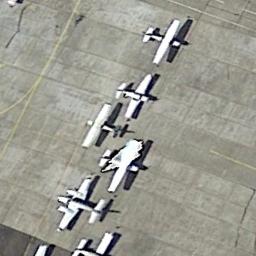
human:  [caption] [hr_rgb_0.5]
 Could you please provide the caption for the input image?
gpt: Five airplanes are parked on the runway .

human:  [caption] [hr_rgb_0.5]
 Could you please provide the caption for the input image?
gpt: There are many planes of different sizes in a clearing .

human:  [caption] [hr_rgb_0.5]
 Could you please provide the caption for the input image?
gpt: Six white planes parked in the open space .

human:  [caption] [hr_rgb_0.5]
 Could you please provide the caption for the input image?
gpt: Some planes parked in a line on the airport .

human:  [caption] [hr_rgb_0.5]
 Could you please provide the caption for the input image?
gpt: There are five planes in the parking lot .